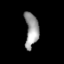
Tissue: lung
Cell type: Others
Senescence score: 0.5846
Nuclear area (px): 458
Mean DAPI intensity: 153.876